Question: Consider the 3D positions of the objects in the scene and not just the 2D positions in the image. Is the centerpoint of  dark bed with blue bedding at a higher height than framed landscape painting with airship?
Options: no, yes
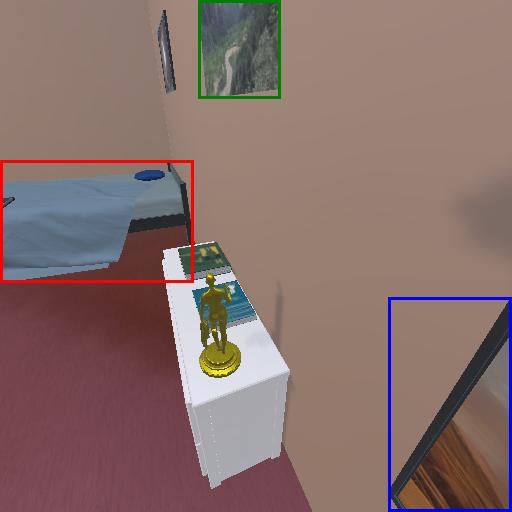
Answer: no